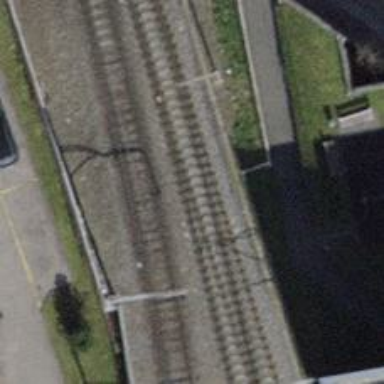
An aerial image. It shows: Single-track railway bridge with electrified contact line.